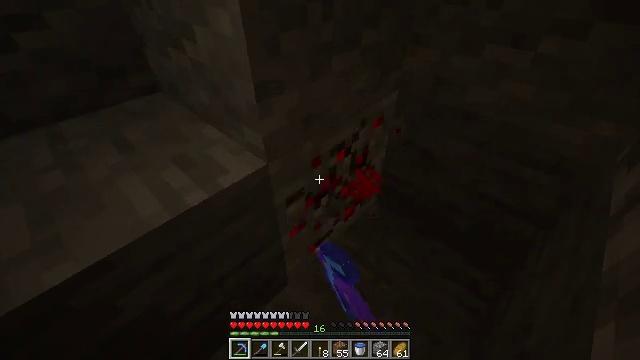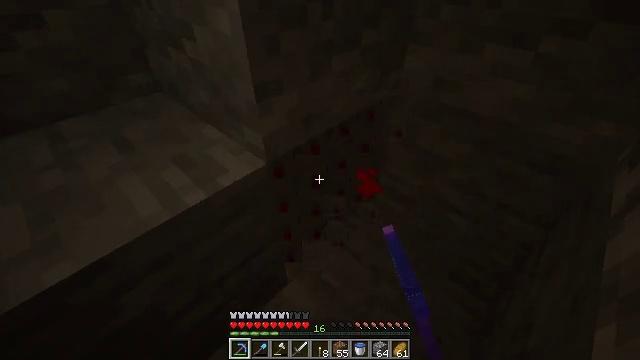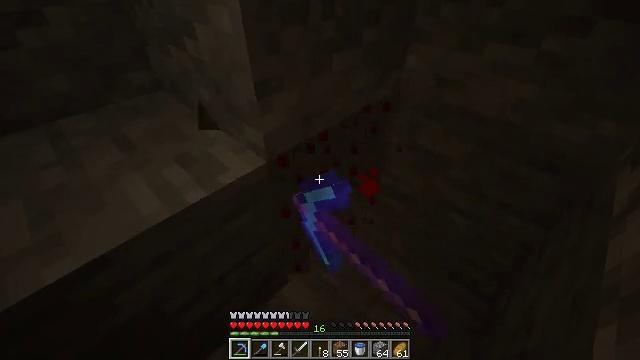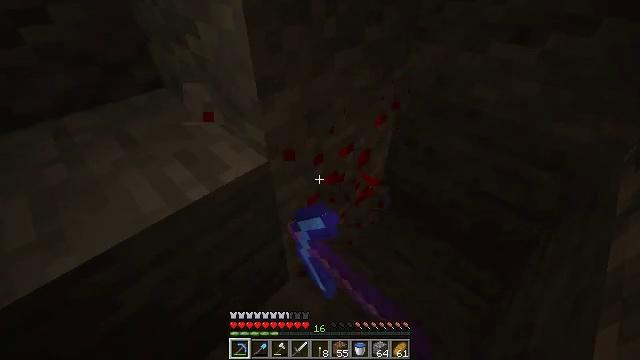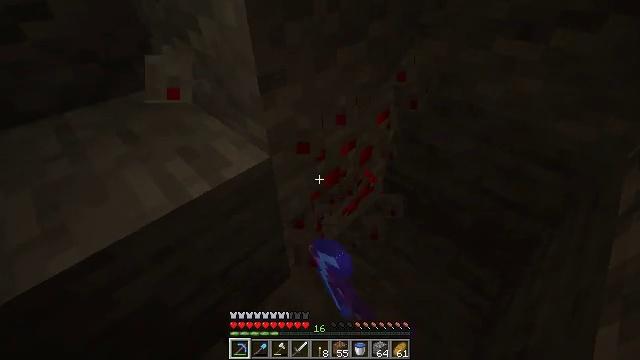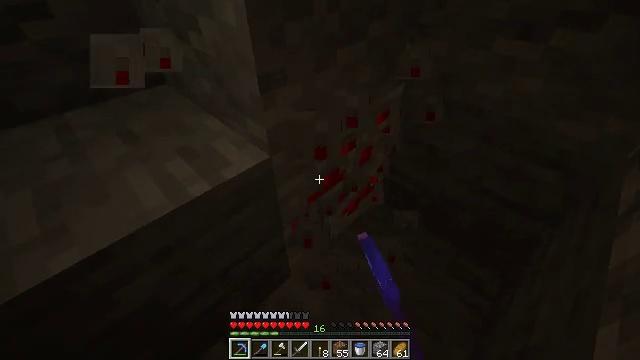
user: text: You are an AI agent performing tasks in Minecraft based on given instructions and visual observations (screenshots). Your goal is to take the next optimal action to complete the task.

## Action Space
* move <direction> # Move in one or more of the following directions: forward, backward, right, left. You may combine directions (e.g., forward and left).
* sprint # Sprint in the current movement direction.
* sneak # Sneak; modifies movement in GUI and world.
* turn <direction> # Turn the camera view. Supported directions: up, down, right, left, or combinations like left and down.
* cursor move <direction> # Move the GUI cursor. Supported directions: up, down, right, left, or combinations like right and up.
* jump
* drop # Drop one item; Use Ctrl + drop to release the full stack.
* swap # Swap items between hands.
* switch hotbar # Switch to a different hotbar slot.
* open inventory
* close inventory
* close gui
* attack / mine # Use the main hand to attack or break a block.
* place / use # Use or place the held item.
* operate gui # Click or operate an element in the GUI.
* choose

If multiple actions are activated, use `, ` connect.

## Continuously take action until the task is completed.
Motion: motion action
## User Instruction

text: Find and mine redstone ore in caves.
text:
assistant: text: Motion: attack / mine
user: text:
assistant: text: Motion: attack / mine
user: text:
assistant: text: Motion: attack / mine
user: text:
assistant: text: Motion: attack / mine
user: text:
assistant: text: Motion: no_op
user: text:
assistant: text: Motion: no_op